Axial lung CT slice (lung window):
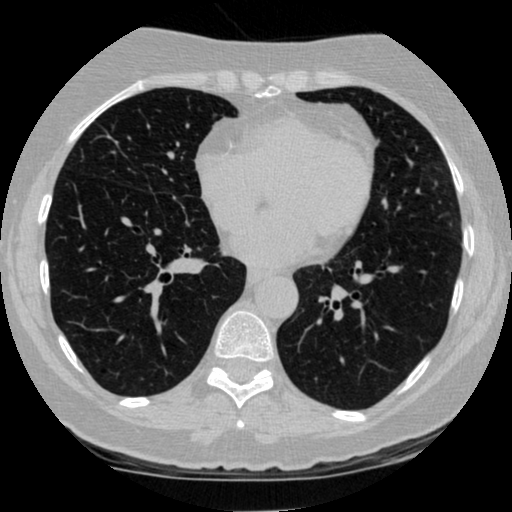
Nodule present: no